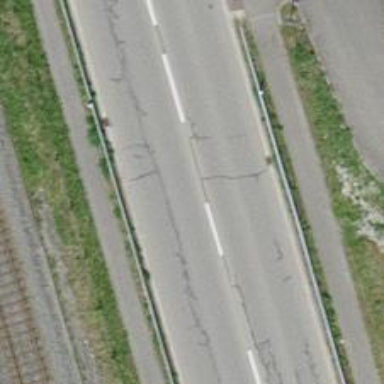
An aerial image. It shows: Asphalt road with primary highway and cycle track.